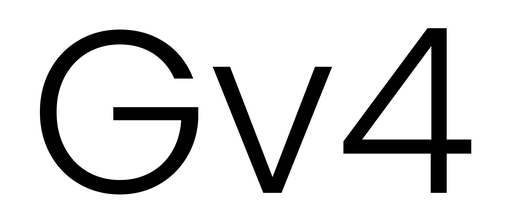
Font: Poppins-Light